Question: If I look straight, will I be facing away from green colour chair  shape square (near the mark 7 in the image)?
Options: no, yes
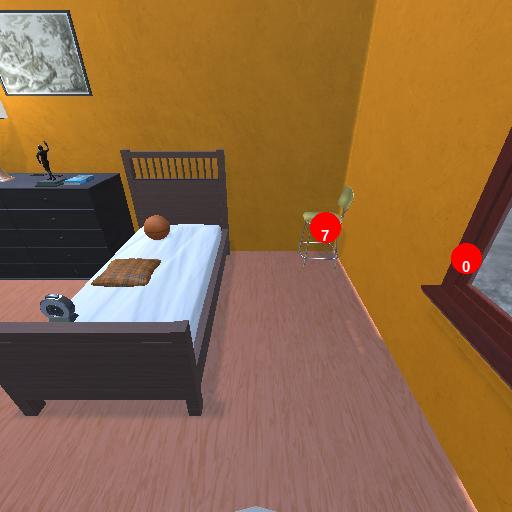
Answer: no